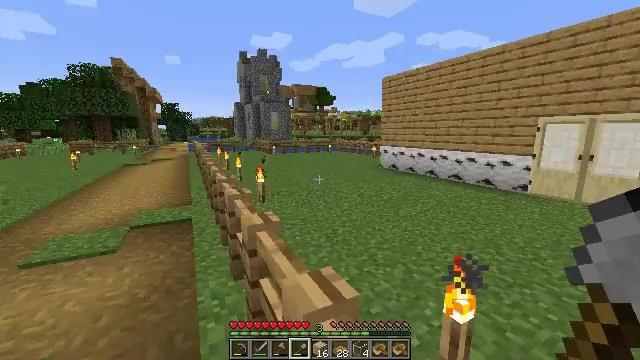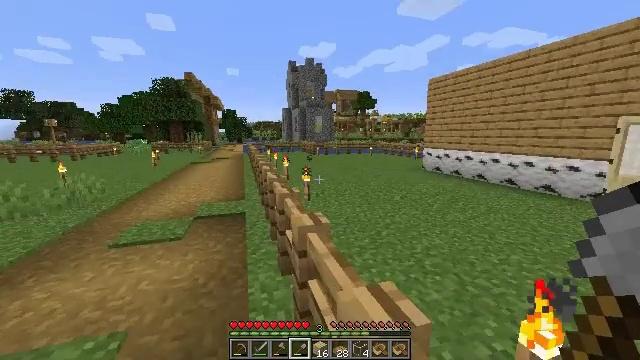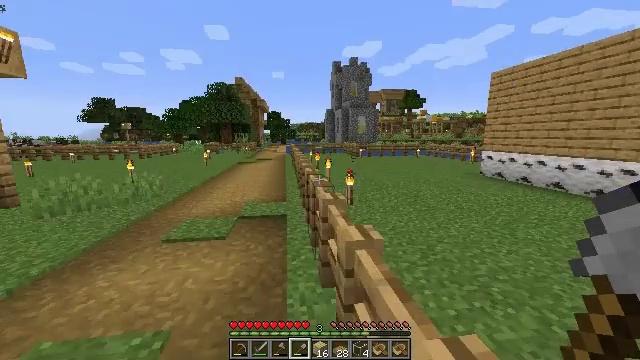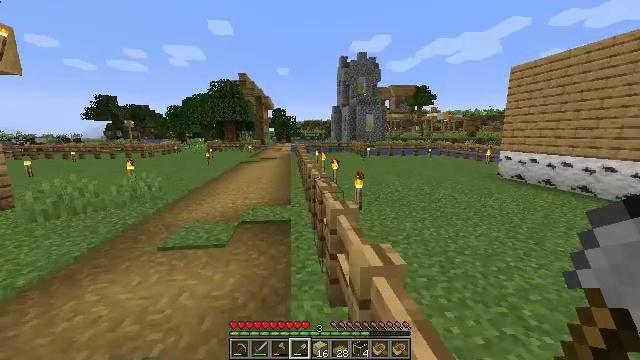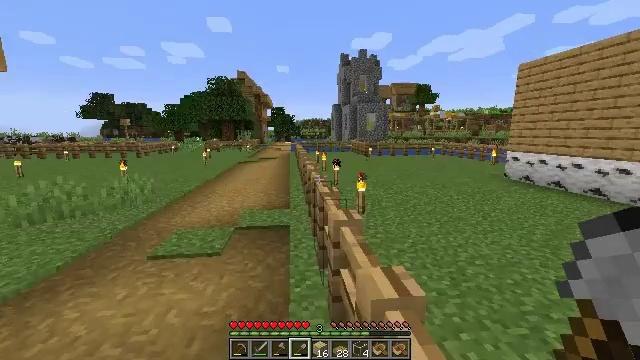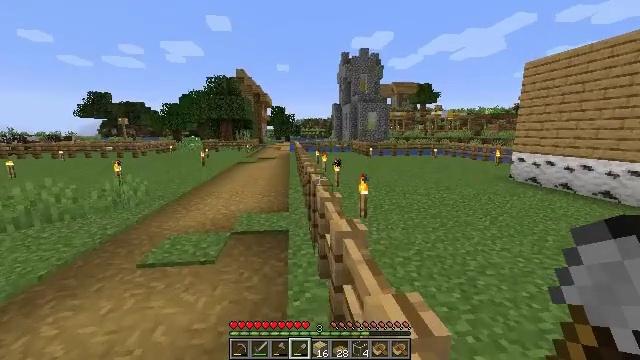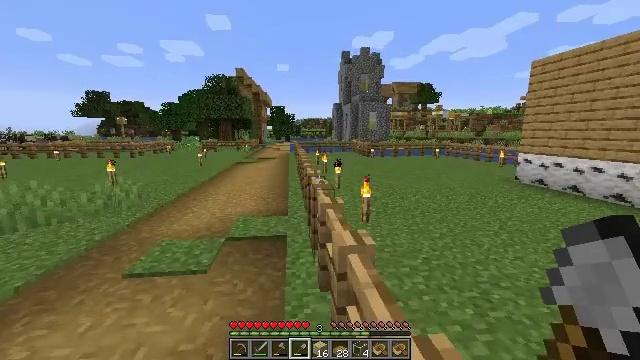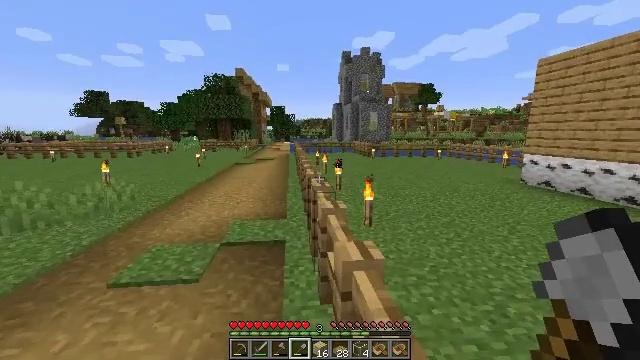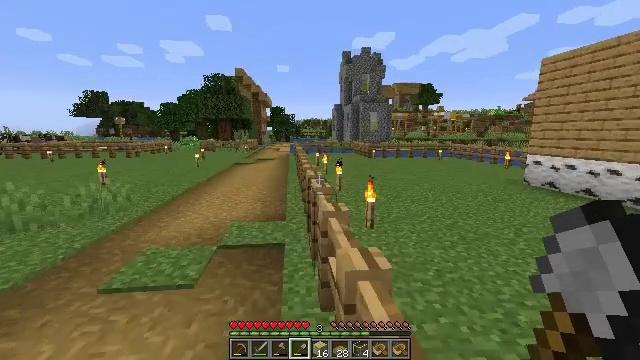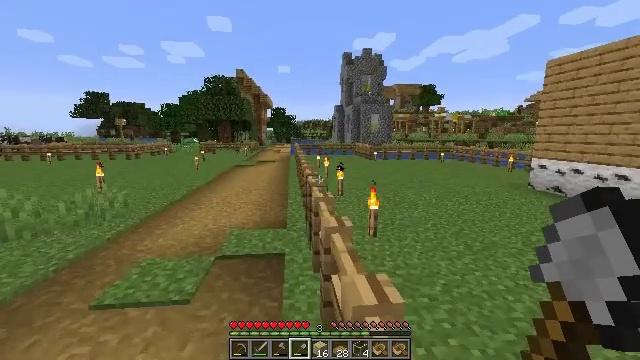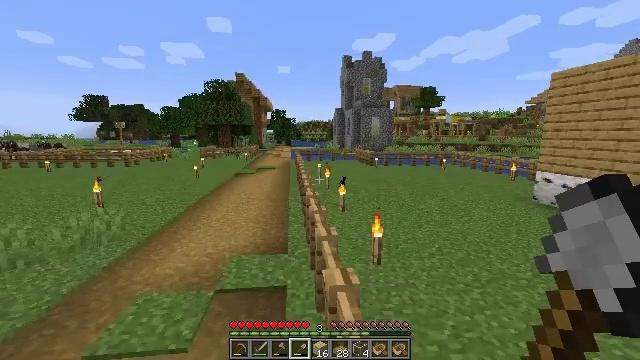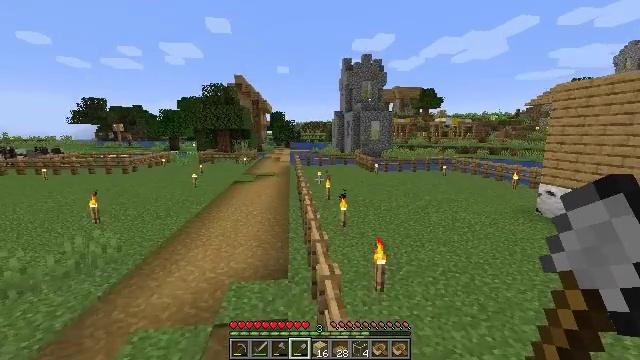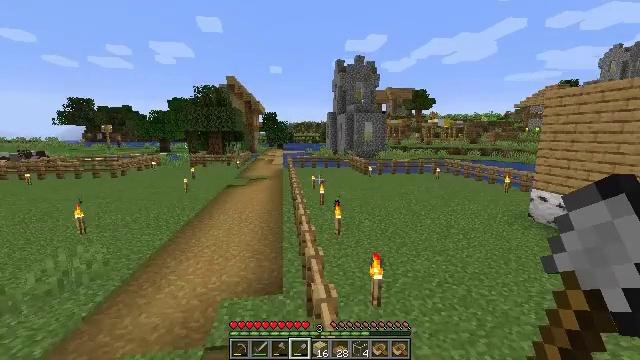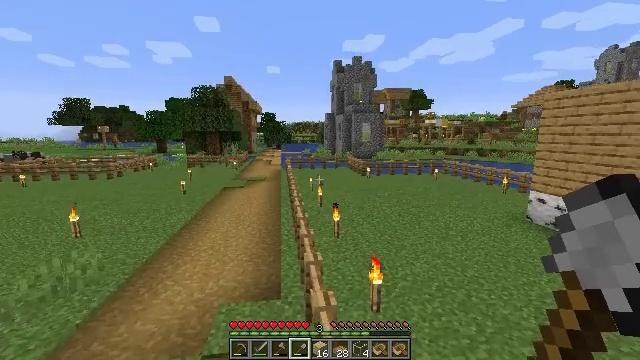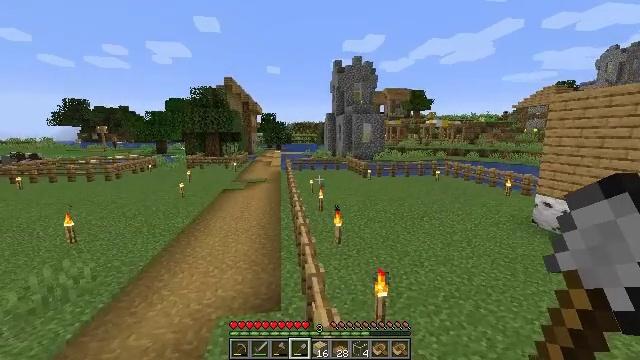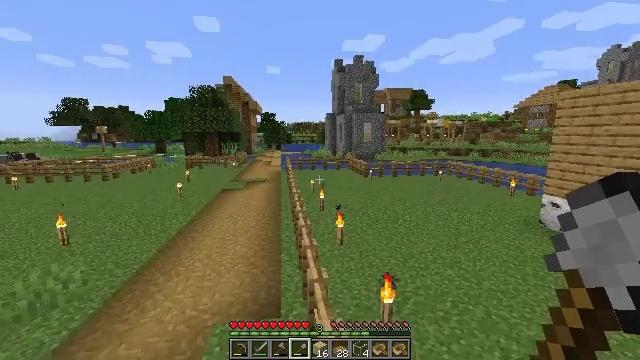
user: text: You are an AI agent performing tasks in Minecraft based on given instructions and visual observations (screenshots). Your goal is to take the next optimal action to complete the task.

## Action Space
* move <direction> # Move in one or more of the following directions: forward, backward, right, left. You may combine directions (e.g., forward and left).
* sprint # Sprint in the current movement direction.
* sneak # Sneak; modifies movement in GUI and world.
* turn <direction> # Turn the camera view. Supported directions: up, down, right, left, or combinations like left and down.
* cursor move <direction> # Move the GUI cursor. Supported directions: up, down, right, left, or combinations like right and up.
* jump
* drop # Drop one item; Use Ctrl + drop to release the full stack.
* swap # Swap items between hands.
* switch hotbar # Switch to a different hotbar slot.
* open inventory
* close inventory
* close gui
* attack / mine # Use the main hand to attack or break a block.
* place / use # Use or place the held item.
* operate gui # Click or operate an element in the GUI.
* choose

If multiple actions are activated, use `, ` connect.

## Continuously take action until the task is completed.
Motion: motion action
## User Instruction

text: Mine the sugar cane near rivers.
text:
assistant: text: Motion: move forward, sprint, turn left
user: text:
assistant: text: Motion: move forward, sprint, turn left
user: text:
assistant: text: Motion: move forward, sprint, turn left
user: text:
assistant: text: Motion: move forward, sprint
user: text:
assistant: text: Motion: move forward, sprint
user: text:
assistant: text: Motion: move forward, sprint
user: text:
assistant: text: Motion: move forward, sprint
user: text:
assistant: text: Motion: move forward, sprint
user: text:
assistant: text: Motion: move forward, sprint, jump
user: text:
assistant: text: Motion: move forward, sprint, jump
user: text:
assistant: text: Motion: move forward, sprint, jump
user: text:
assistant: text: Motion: move forward, sprint, turn right, jump
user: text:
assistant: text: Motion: move forward, sprint, jump
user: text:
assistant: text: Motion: move forward, sprint
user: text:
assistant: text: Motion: move forward, sprint
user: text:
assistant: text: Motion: move forward, sprint
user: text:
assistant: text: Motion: move forward, sprint
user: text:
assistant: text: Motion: move forward, sprint
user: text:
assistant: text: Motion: move forward, sprint, turn right
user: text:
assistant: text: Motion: move forward, sprint, turn right
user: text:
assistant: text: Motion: move forward, sprint, turn right
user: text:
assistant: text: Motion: move forward, sprint, turn right
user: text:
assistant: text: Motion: move forward, sprint
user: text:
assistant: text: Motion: move forward, sprint
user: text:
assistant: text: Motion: move forward, sprint
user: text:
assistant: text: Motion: move forward, sprint
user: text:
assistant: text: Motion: move forward, sprint
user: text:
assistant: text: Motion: move forward, sprint
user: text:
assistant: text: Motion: move forward, sprint
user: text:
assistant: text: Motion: move forward, sprint